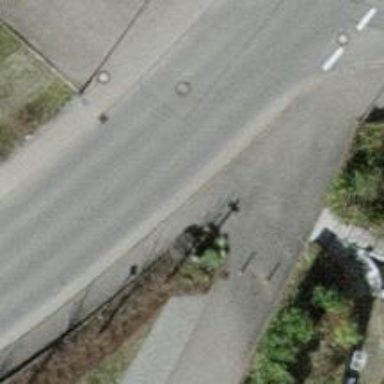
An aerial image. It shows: Historic wayside cross.